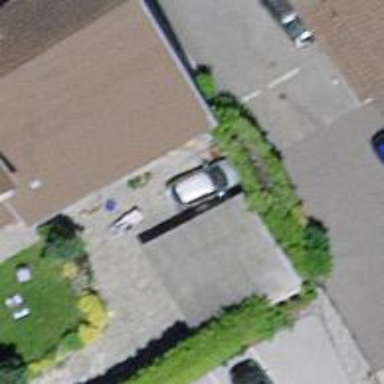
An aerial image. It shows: Garage.